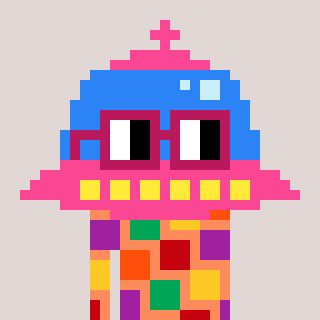
a pixel art character with square dark red glasses, a ufo-shaped head and a peachy-colored body on a warm background